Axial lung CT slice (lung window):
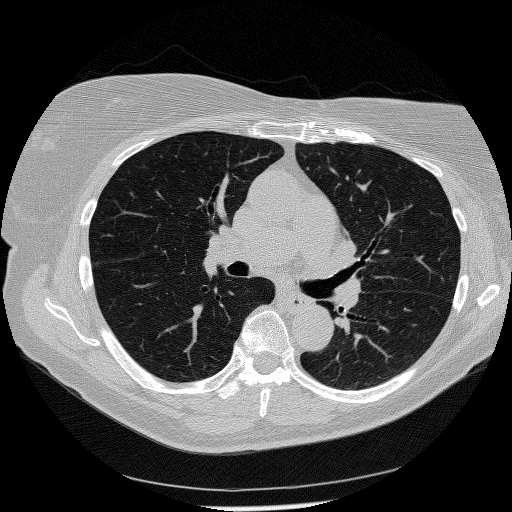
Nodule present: no